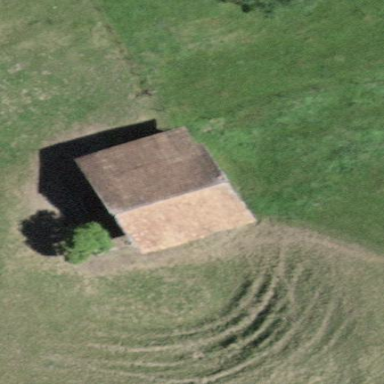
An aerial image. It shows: Barn.